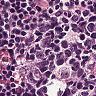
Metastatic tissue present: no